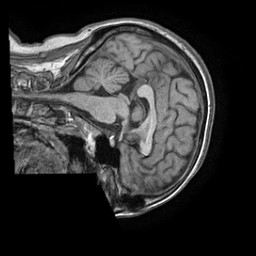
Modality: T1w
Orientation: sagittal
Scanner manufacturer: philips
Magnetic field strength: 1.5 T
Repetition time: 0.007555 s
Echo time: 0.003431 s